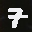
Label: 7